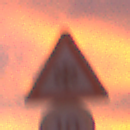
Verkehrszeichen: SchneeOderEisglaette
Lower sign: Geschwindigkeit10
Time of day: SunriseSunset
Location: Outdoor (Urban)
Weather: PartlyCloudy
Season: NotSpecified
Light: Natural